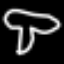
Label: mushroom